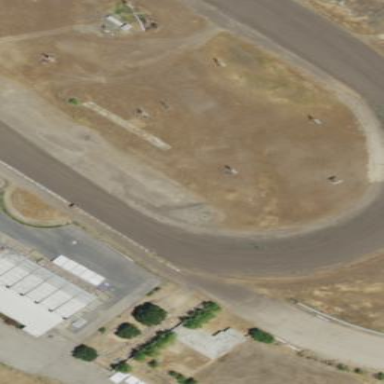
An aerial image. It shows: Dirt raceway for motor sports.